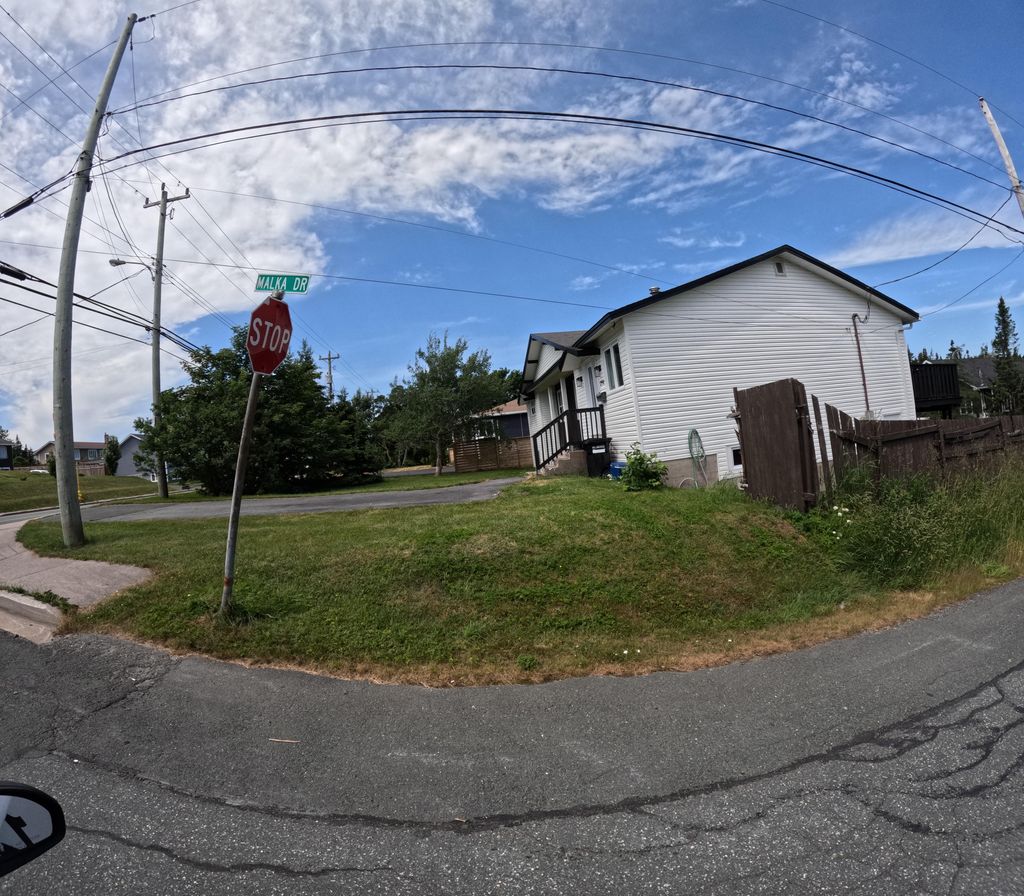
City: st_johns